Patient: sex M, age 33
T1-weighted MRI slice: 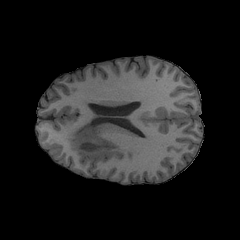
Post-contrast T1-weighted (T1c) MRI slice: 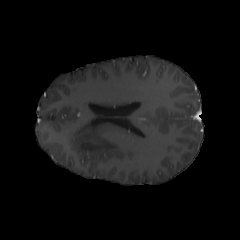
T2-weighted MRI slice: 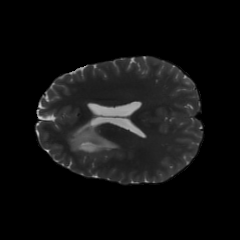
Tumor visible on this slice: yes
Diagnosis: Astrocytoma, IDH-mutant
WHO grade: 4